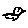
Label: bird